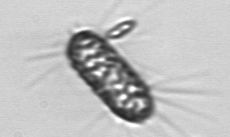
Label: Corethron_hystrix